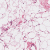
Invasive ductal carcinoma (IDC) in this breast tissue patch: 0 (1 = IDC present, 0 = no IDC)